Current action and preconditions to check: trajectory_clear

Your task: For each precondition in the list above, predict whether it will hold at this action.

Consider the current scene as observed from the mobile robot's camera, and analyze the predicted future states of all dynamic agents (e.g., people, animals, vehicles, or any moving entities) within the NEXT SECOND.

IMPORTANT: Only answer "very likely" if you are absolutely certain—based on strong, clear evidence—that a dynamic agent will violate the precondition in the predicted future state. Do NOT answer "very likely" for unlikely, ambiguous, or low-probability risks.

Ask yourself for each precondition: Is there a high probability, with clear and convincing evidence, that the predicted future states of any dynamic agent will interfere with the predicted future state of the currently executing action within the NEXT SECOND, causing that precondition to fail?

Assess the risk level based on these predictions. Use "likely" or "very likely" if motions create a clear risk of interference.

Use "neutral" or "improbable" if agents are nearby but their predicted paths are clearly diverging or non-conflicting.

Failure Risk Categories: "very improbable", "improbable", "neutral", "likely", "very likely"

Answer Format: Output ONLY the probability_of_failure value from these categories: "very improbable", "improbable", "neutral", "likely", "very likely"

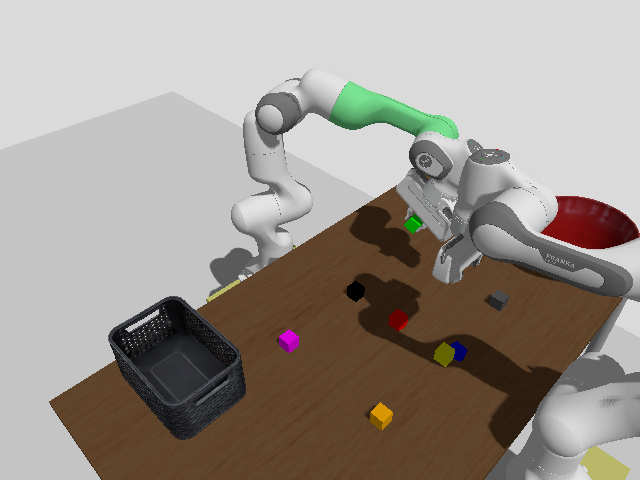

Answer: improbable